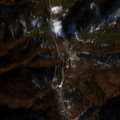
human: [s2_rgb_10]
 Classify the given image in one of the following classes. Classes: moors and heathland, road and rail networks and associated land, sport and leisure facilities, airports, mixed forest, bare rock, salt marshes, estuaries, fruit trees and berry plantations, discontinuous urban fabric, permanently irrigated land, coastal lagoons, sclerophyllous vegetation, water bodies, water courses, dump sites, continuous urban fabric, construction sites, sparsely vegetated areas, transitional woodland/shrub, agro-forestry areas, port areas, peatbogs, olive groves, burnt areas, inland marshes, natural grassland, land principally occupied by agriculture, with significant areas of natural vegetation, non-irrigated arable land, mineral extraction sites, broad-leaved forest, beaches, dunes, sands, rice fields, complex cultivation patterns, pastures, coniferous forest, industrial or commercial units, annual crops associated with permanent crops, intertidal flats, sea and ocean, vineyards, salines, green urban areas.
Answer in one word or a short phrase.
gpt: broad-leaved forest, natural grassland